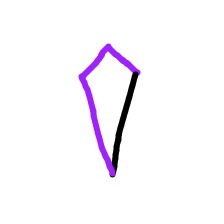
Shape: kite